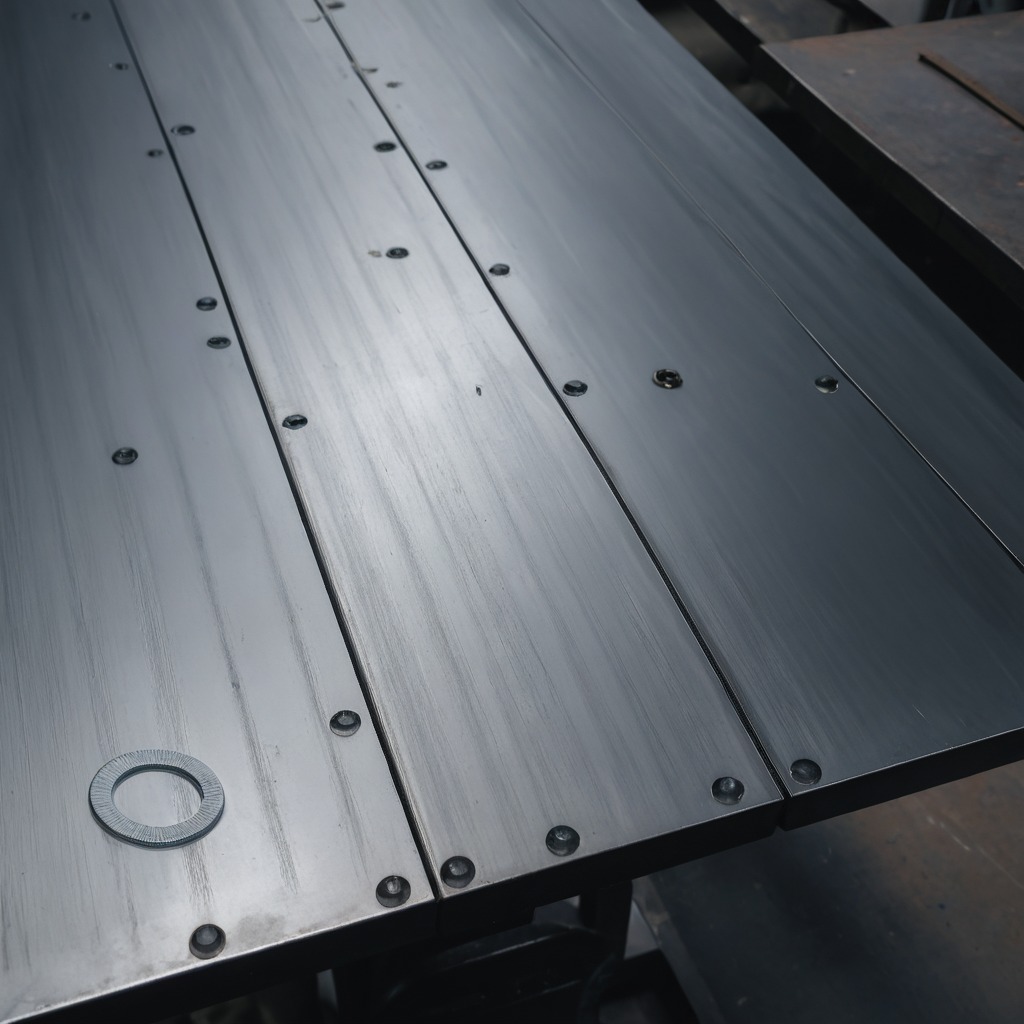
A flat metal washer lies on the cold steel table in a mining workshop.